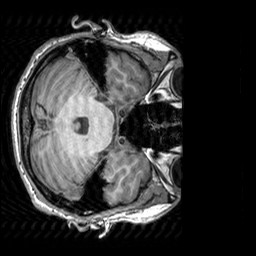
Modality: T1w
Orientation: axial
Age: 32
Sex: male
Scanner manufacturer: siemens
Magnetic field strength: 3 T
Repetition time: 2.3 s
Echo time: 0.00303 s